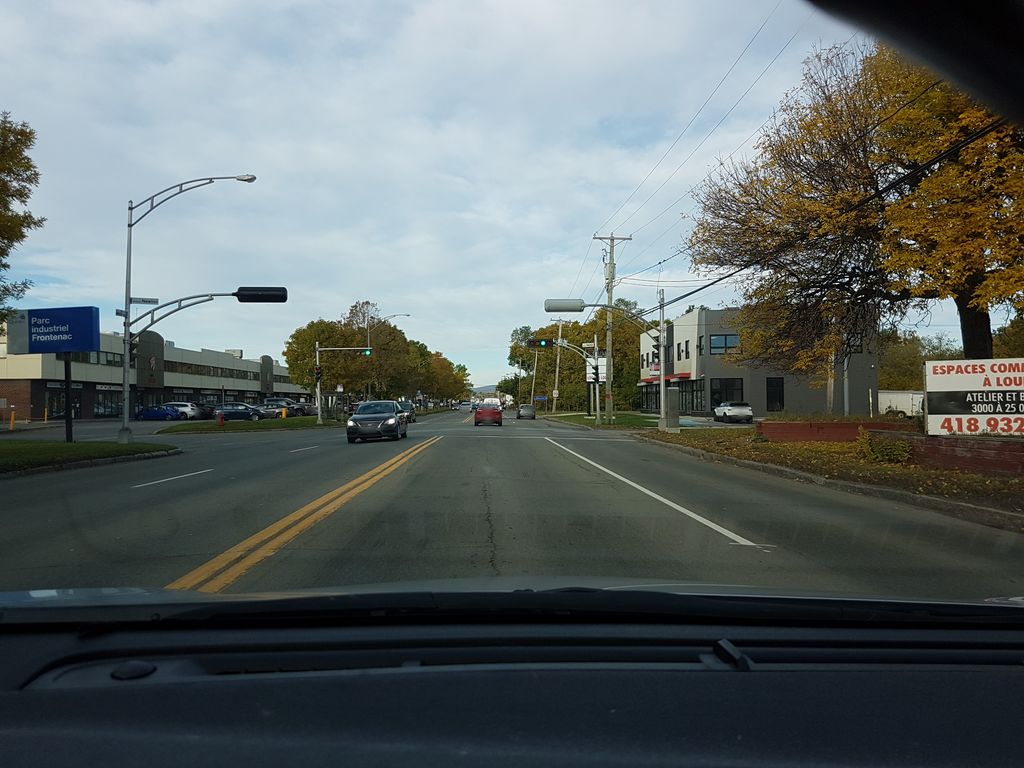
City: quebec_city